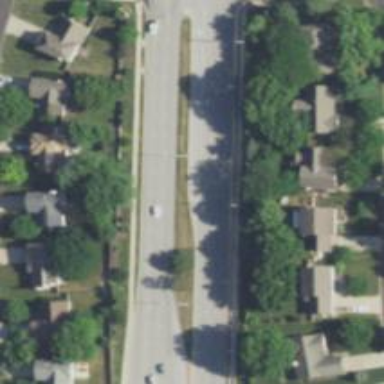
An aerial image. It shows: Dash road marking.